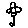
Label: flower